Question: I'm testing this out in LINQPad with the CRM plugin.

What should my query be so that it would return the value of "address1_addressid"?
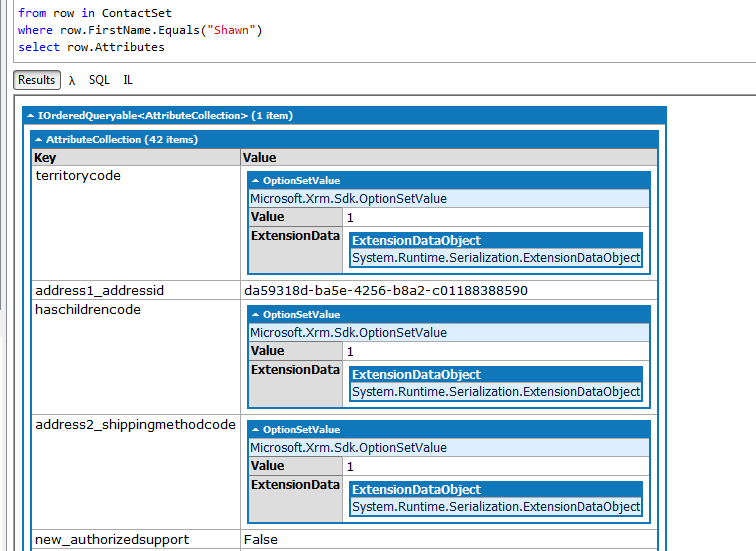
Answer: Could be something like this
'''
from c in ContactSet
where ...
select new {
address1_addressid = c.Attributes.Contains("address1_addressid") ?
c.Attributes["address1_addressid"] : ""
}
'''